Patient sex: M
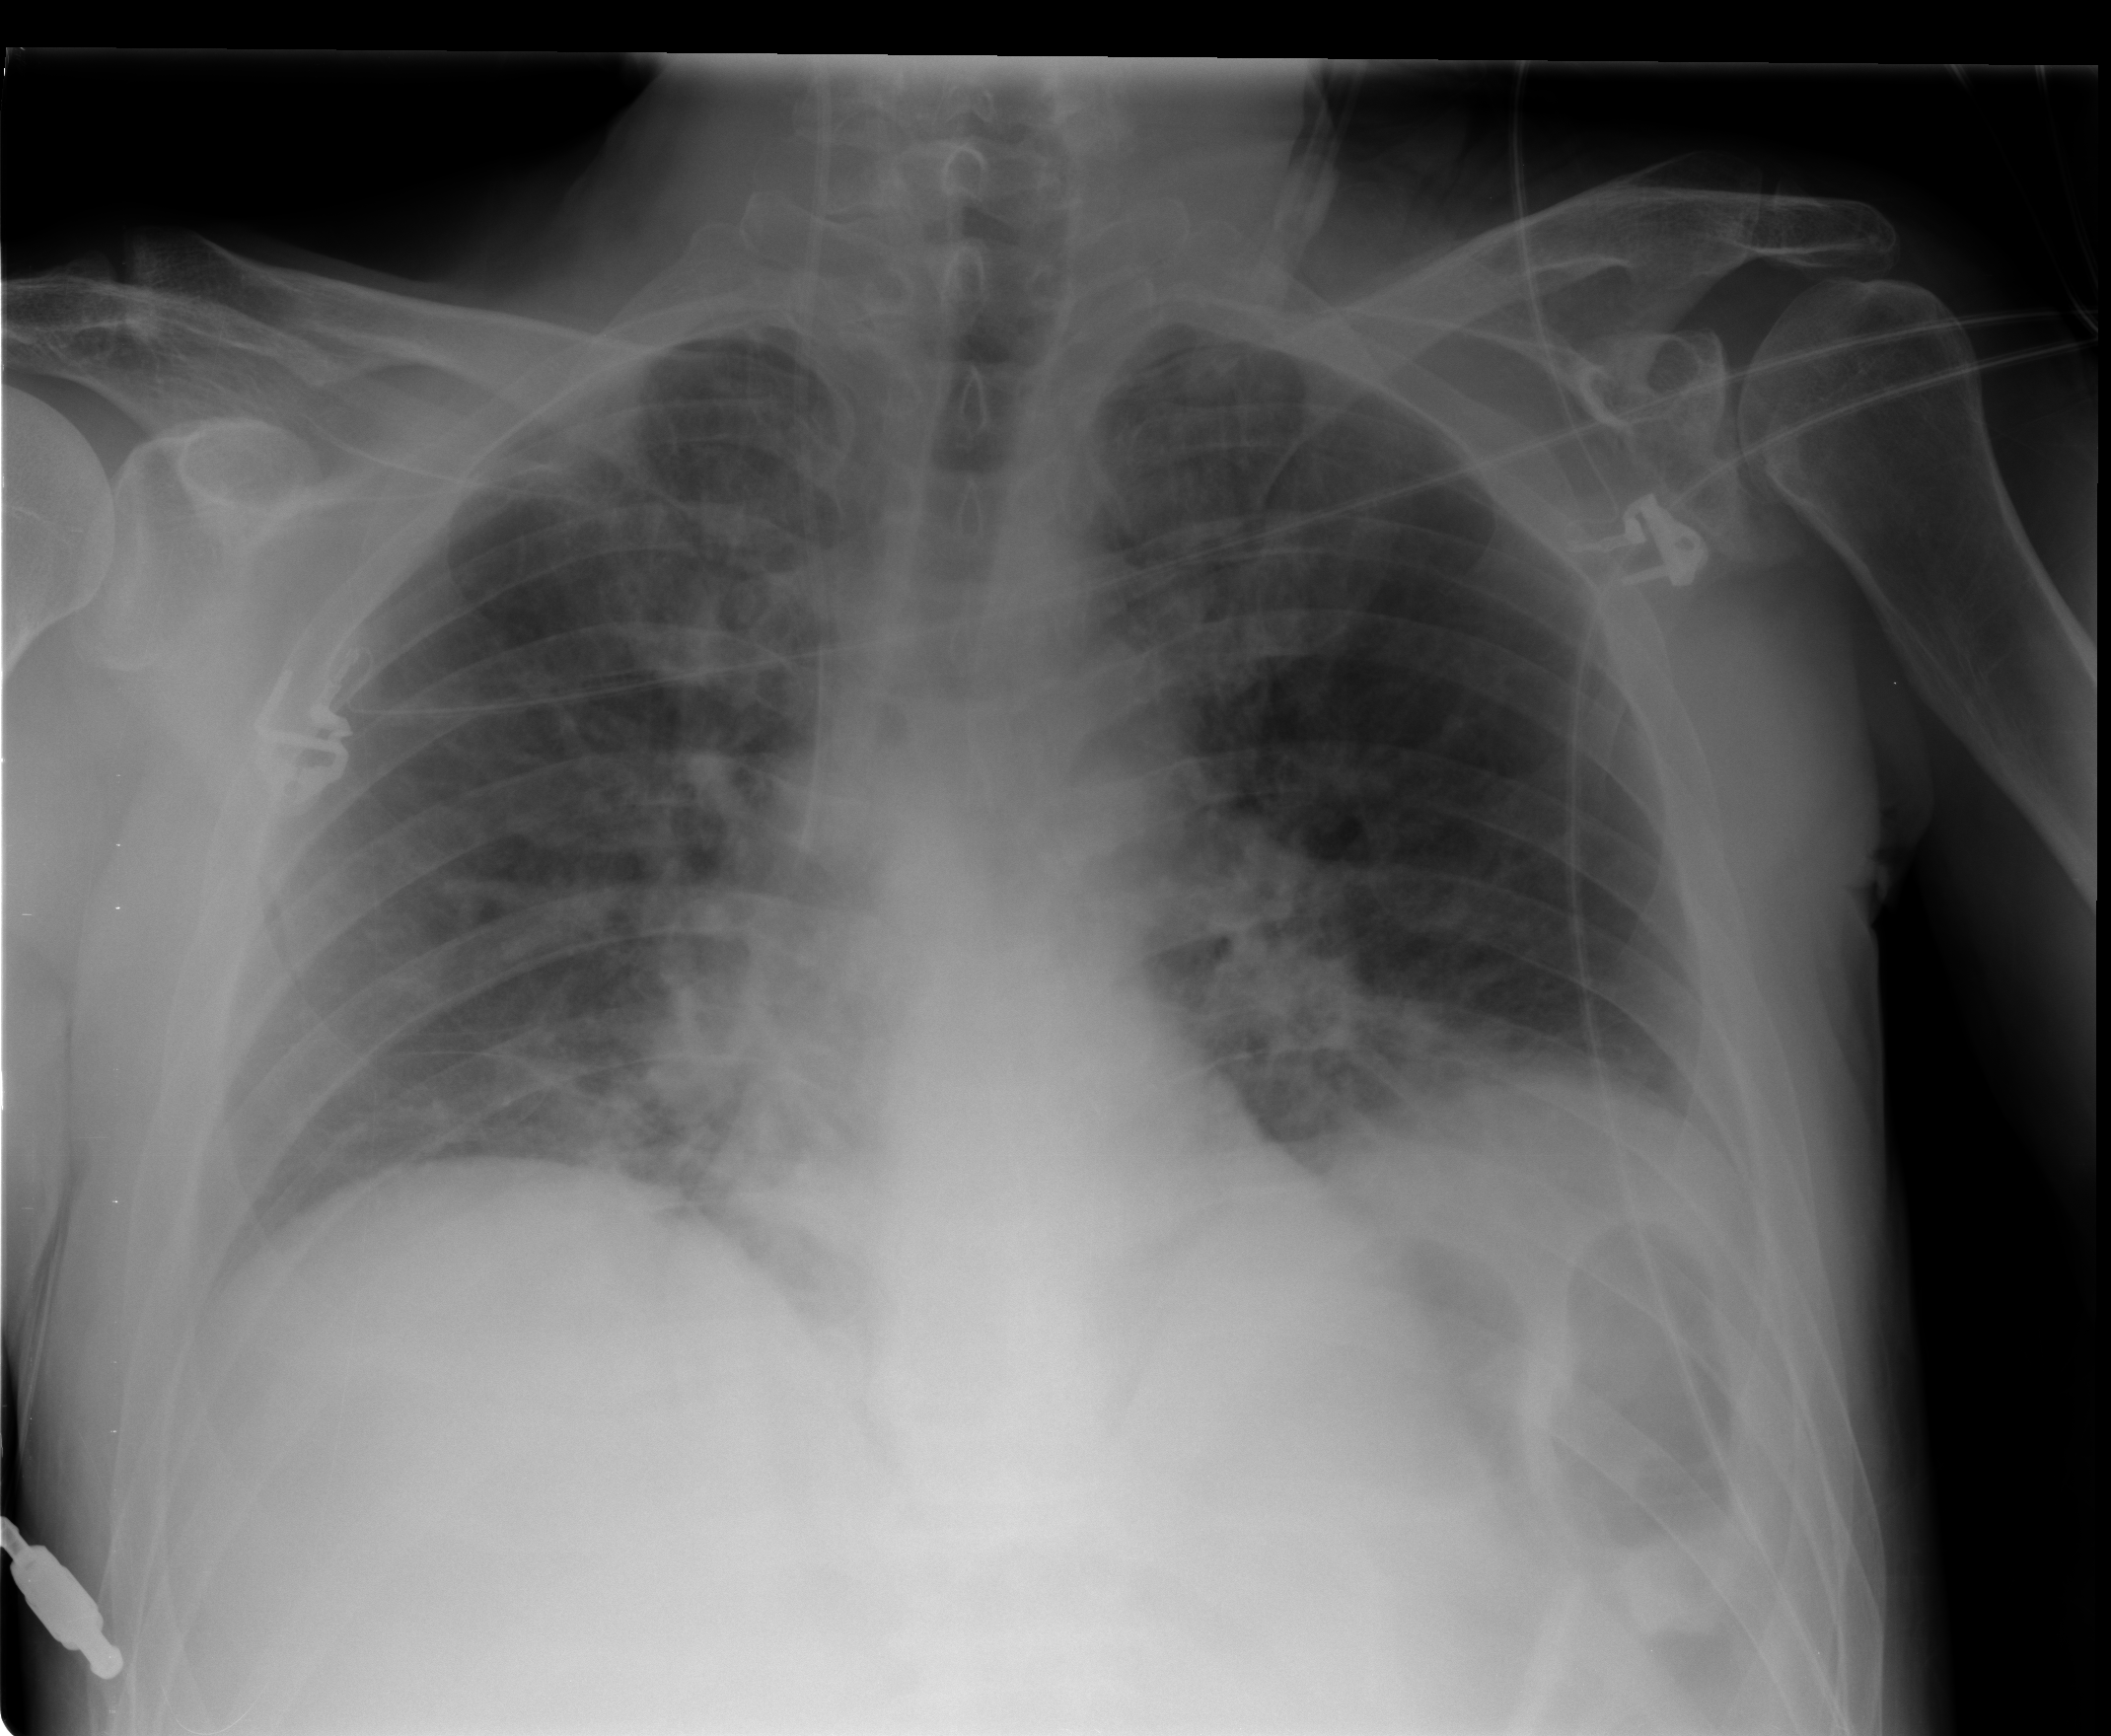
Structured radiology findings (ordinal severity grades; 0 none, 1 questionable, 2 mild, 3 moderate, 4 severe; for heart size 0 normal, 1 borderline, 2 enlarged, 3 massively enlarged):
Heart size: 0
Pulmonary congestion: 0
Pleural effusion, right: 1
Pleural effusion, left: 0
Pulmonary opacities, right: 0
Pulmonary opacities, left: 0
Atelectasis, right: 2
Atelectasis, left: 2